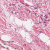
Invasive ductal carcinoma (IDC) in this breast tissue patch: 0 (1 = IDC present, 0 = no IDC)